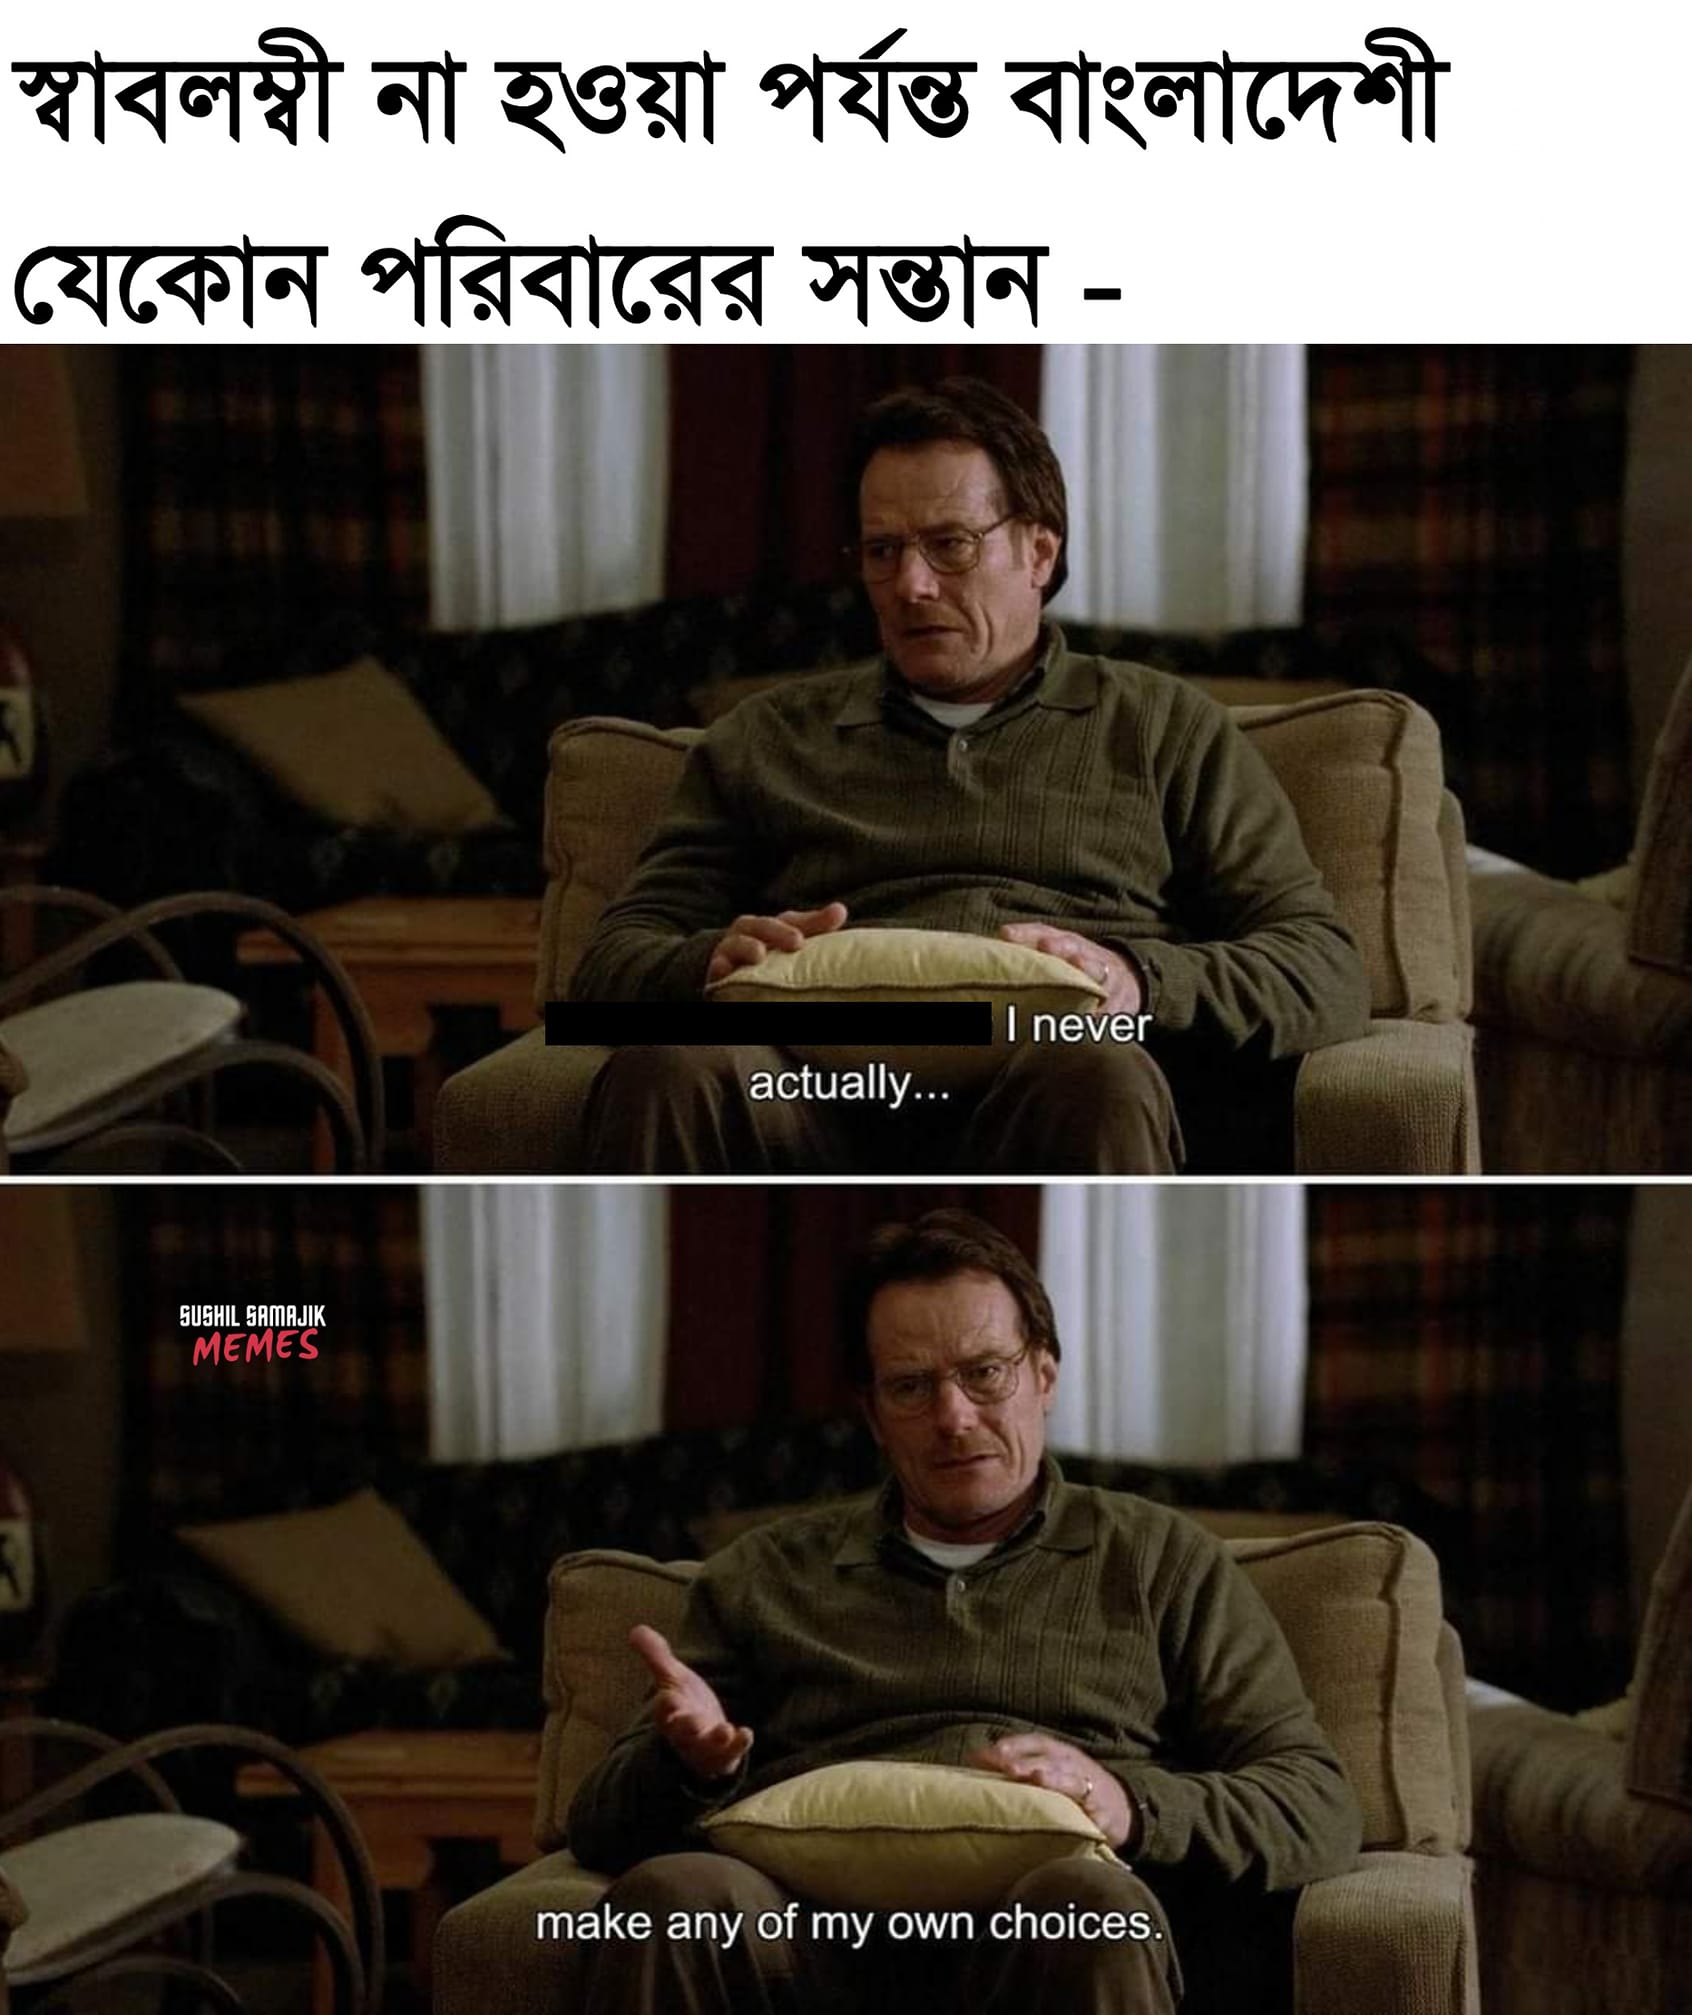
Caption: স্বাবলম্বী  না হওয়া পর্যন্ত বাংলাদেশী    যেকোন পরিবারের সন্তান -   I never  actually make any of my own choices
Label: non-hate